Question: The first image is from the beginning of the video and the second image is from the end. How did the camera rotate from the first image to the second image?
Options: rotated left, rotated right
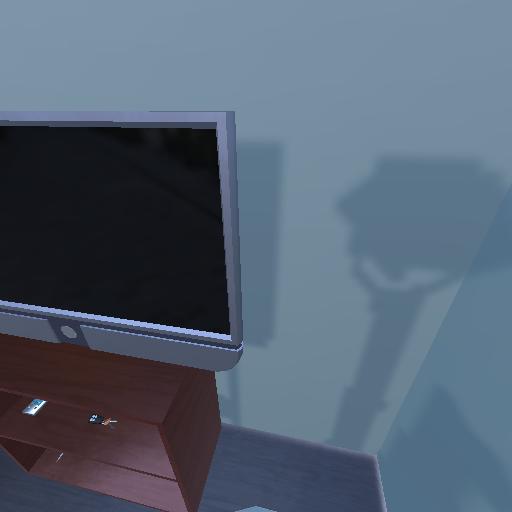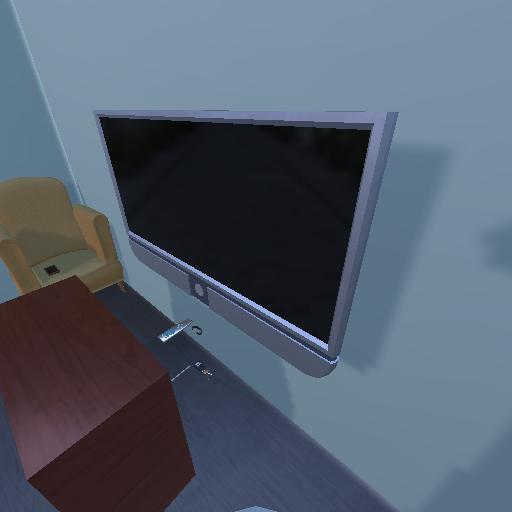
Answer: rotated left